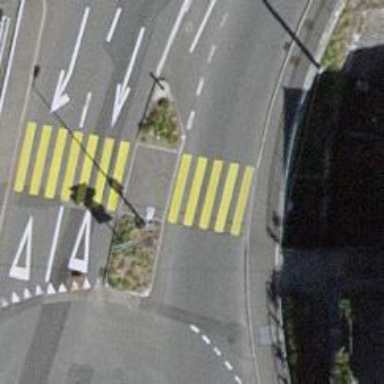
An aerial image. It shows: Zebra crossing on the road.